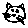
Label: cat